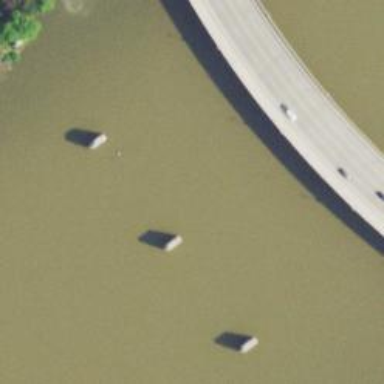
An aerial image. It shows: Historic bridge in ruins.